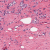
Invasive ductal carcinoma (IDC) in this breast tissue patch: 1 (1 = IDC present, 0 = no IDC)